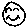
Label: smiley face